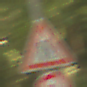
Verkehrszeichen: EinseitigVerengteFahrbahnRechts
Zusatzzeichen unten: UeberholverbotKraftfahrzeuge
Umgebung: Outdoor, Nature
Tageszeit: Midday
Wetter: PartlyCloudy
Licht: Natural
Jahreszeit: NotSpecified
Kontrast: LowContrast